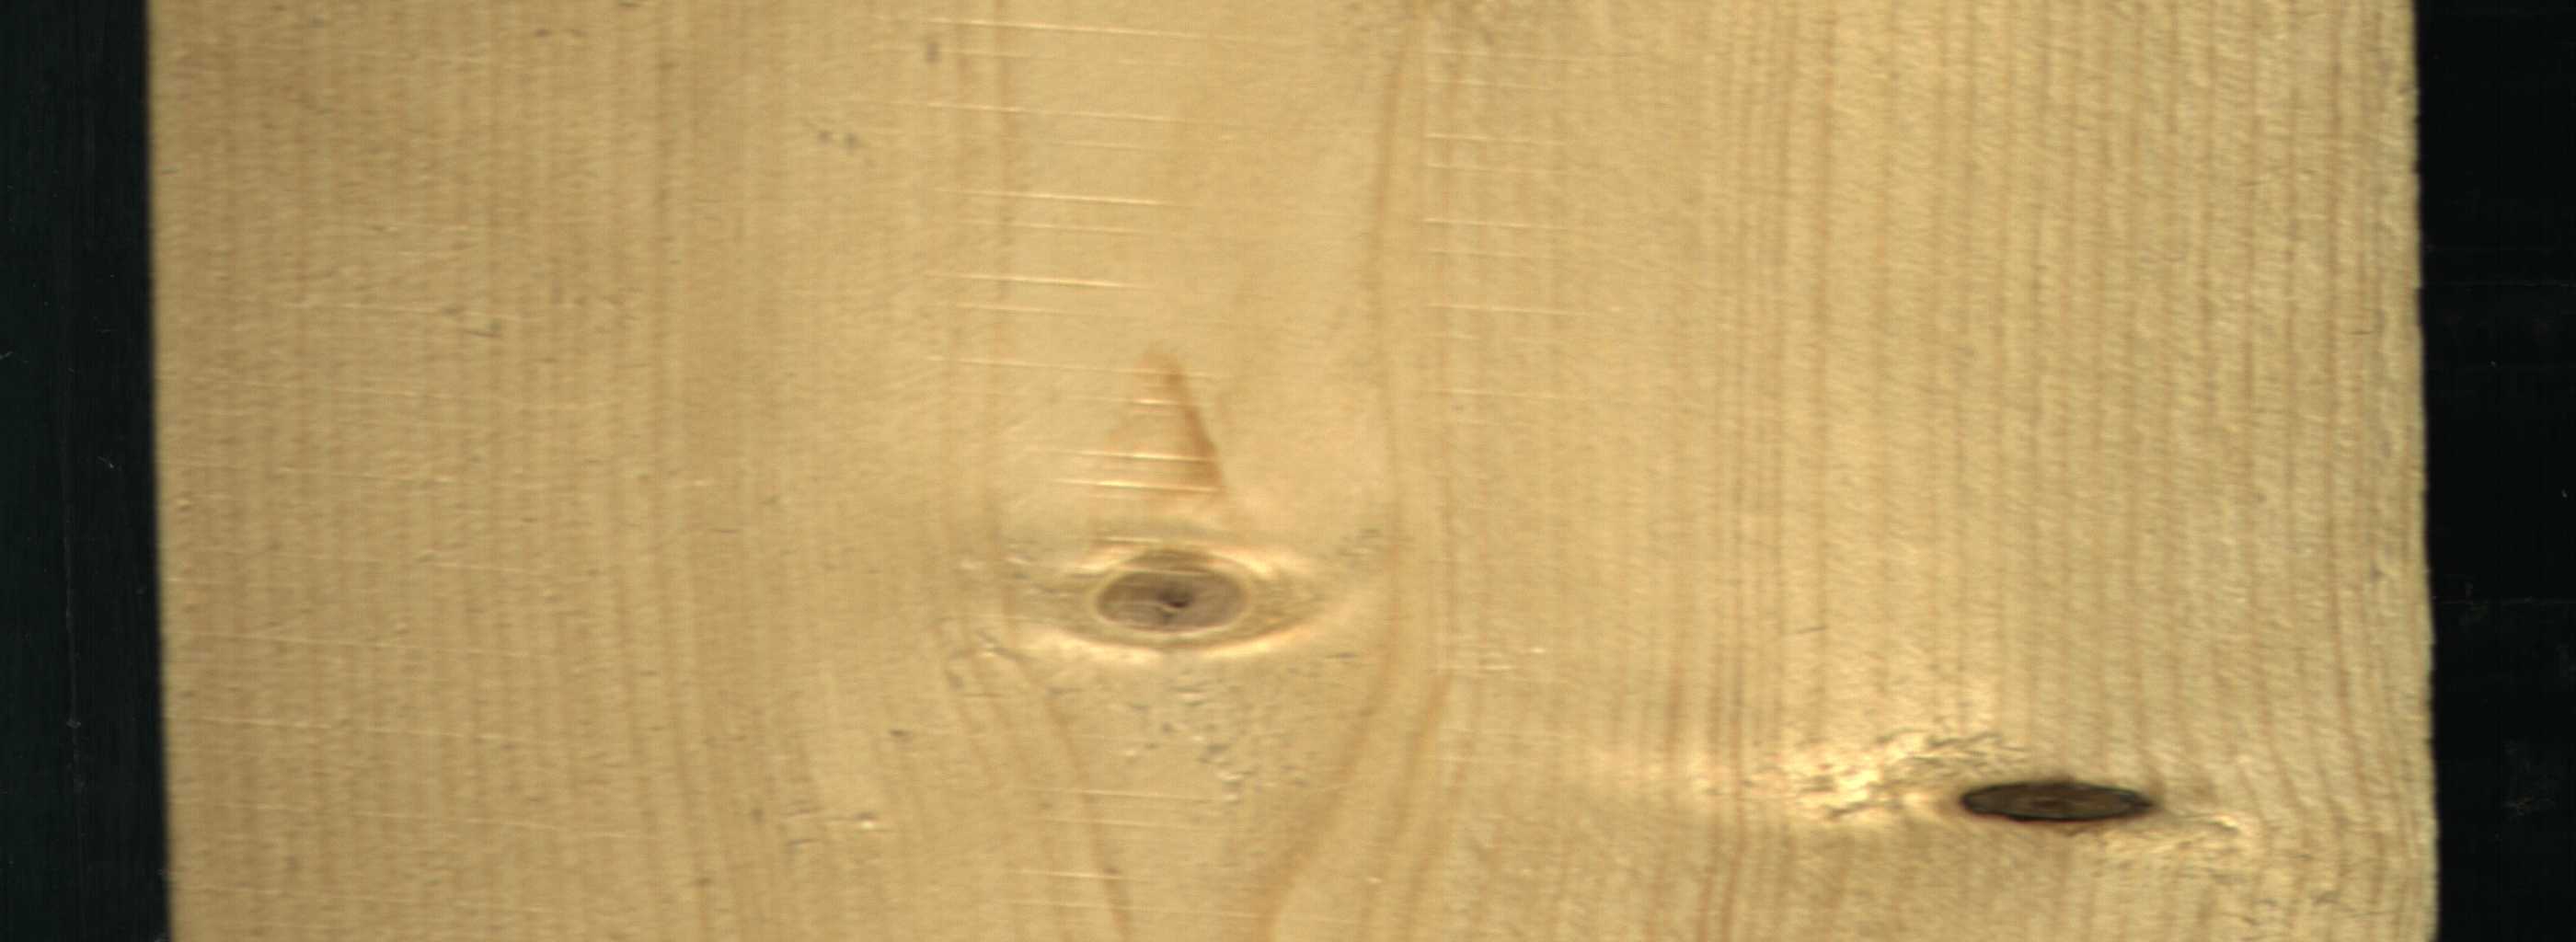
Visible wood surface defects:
Dead_Knot
Live_Knot